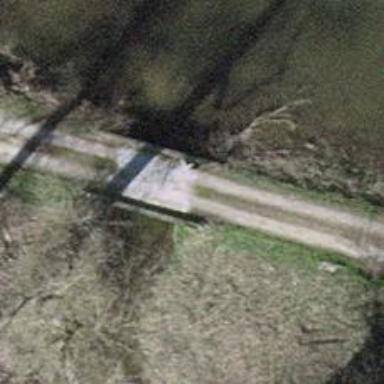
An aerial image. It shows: Track road with grade2 pebblestone surface. This road has bridge.